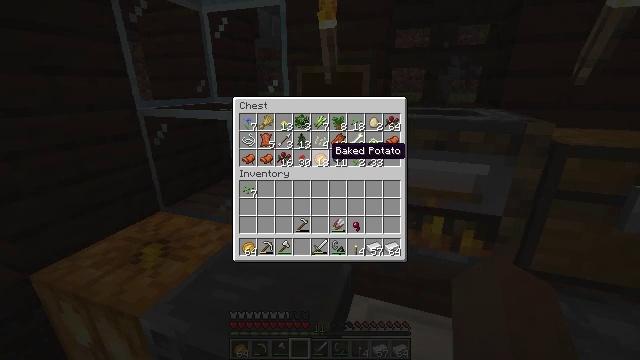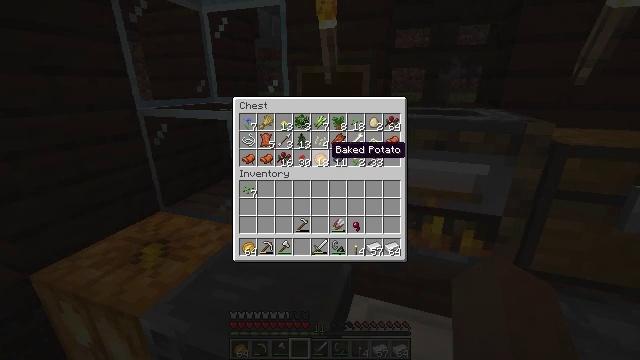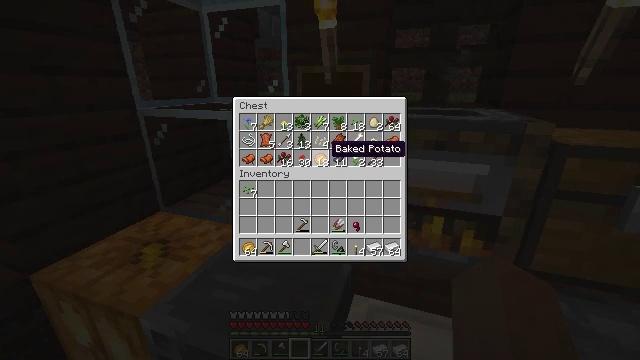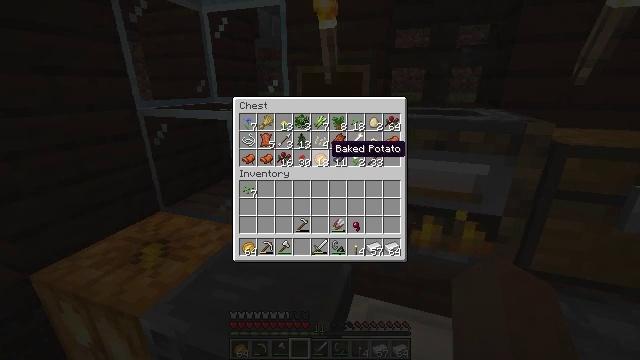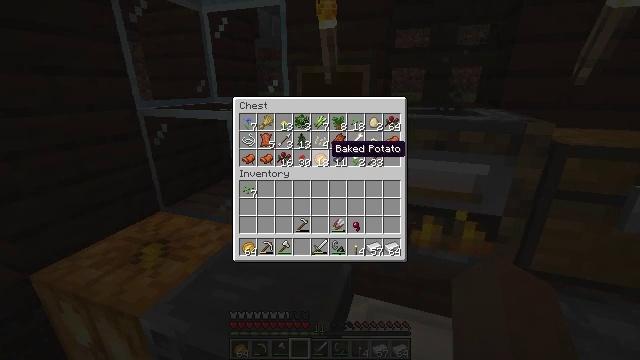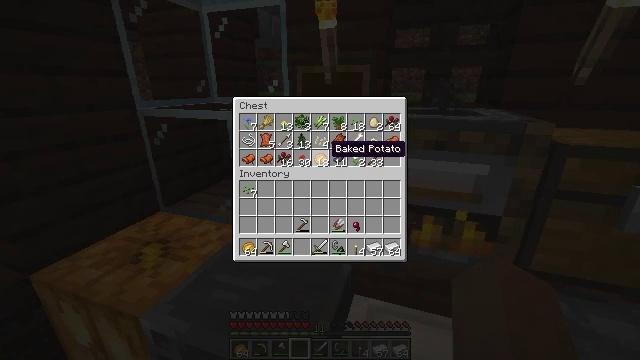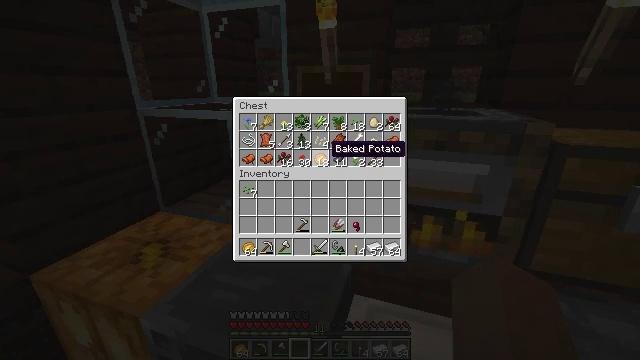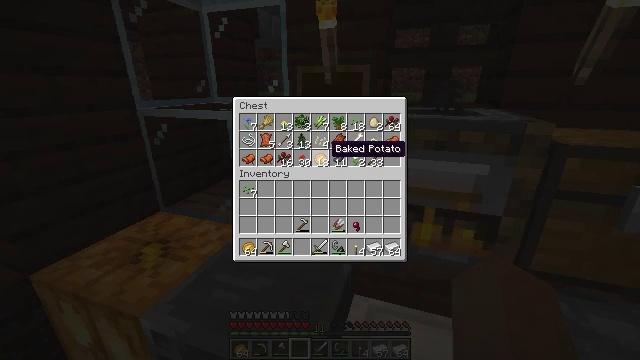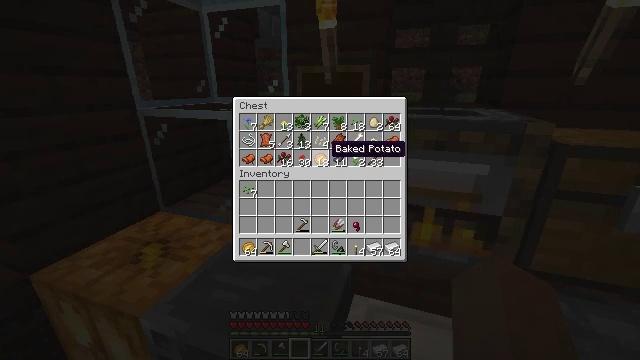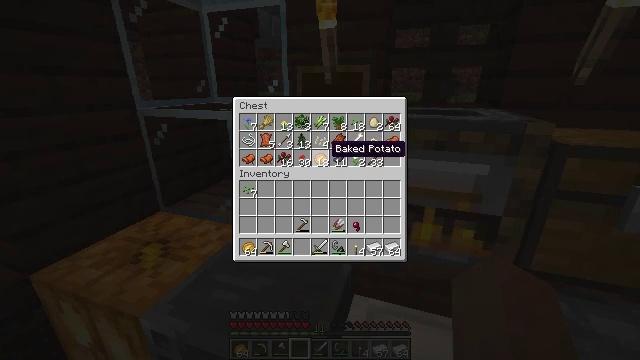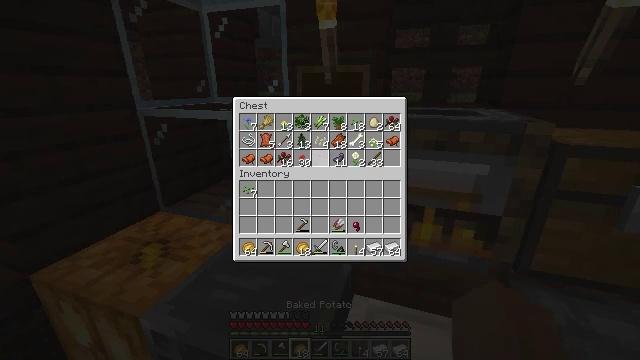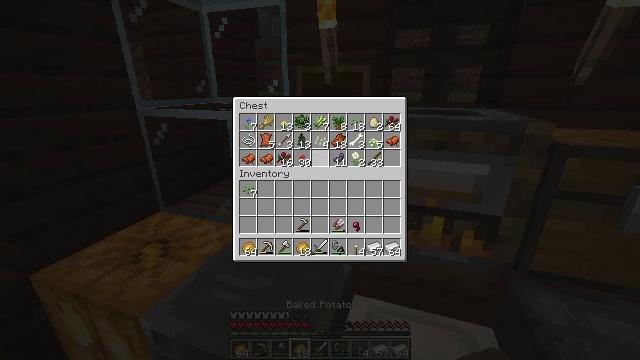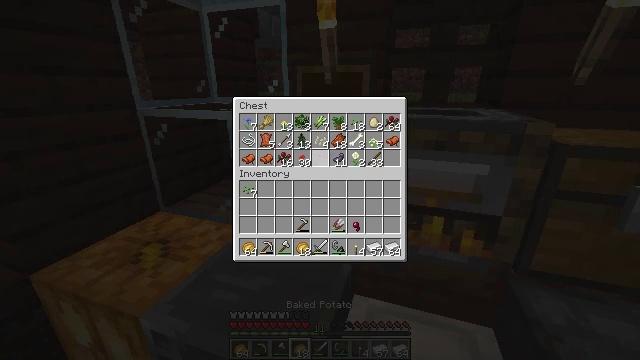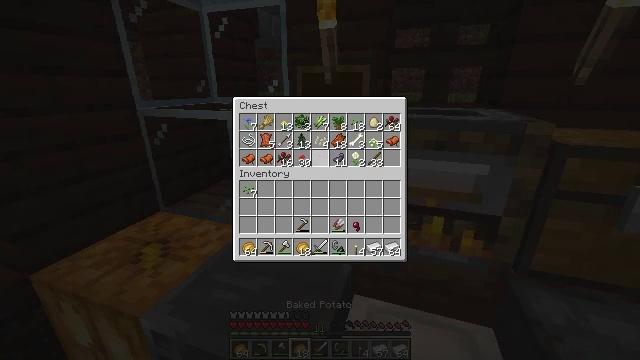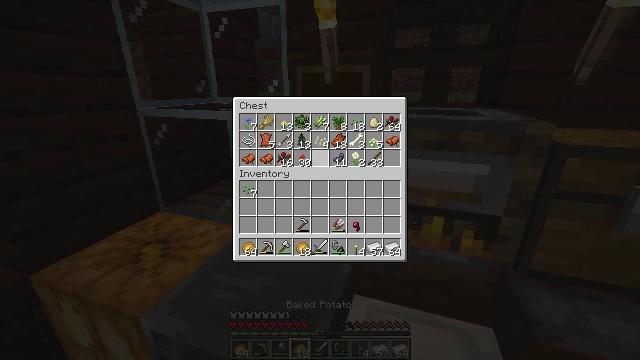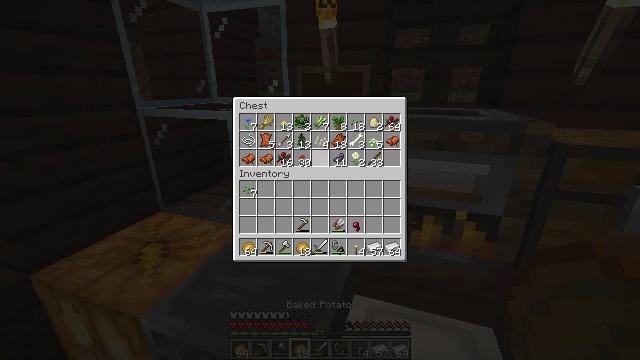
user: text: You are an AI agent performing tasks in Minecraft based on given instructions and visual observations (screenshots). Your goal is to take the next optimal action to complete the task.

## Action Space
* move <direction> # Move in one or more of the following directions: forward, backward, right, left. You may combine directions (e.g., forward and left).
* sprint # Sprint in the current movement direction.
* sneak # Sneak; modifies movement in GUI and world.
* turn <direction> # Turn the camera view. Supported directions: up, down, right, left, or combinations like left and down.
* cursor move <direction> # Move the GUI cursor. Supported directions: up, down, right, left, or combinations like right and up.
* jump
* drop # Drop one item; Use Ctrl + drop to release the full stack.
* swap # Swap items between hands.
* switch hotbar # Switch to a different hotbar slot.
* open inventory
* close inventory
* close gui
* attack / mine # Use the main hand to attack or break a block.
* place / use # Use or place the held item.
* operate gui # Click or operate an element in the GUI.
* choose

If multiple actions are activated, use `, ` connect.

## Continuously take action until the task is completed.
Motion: motion action
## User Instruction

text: Get dirt block.
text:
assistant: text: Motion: no_op
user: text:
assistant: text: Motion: no_op
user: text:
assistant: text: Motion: no_op
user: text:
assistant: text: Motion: no_op
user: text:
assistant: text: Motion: sneak
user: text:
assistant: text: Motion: sneak
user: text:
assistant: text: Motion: sneak
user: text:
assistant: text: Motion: sneak
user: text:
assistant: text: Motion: sneak
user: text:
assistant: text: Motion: sneak, operate gui
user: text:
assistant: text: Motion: sneak, operate gui
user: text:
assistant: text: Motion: sneak
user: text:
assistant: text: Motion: sneak
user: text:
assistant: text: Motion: sneak
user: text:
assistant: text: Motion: sneak
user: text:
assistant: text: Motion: sneak
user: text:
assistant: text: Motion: sneak
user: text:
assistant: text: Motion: sneak
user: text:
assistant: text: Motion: sneak, cursor move down
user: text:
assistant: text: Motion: sneak, cursor move down
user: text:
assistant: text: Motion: sneak, cursor move down
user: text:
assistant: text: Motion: sneak, cursor move down
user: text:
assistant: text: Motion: sneak, cursor move down
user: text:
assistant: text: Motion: sneak
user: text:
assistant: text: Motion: sneak
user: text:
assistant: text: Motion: sneak
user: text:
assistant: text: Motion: sneak
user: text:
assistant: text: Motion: sneak
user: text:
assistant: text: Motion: sneak
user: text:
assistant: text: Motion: sneak